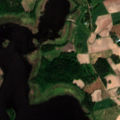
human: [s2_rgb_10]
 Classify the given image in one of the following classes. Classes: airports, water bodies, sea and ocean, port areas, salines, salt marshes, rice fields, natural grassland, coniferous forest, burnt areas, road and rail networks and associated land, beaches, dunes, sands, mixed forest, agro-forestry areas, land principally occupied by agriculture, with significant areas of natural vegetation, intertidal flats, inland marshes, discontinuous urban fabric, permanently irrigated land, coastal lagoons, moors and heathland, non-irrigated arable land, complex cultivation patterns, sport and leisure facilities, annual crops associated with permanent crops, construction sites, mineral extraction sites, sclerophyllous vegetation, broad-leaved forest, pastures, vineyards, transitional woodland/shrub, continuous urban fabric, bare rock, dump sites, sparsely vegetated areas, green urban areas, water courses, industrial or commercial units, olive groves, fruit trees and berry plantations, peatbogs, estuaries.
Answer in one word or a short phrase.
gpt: land principally occupied by agriculture, with significant areas of natural vegetation, mixed forest, water bodies